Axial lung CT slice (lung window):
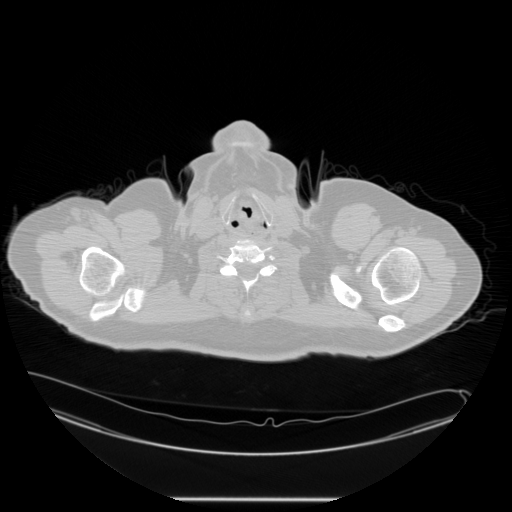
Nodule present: no